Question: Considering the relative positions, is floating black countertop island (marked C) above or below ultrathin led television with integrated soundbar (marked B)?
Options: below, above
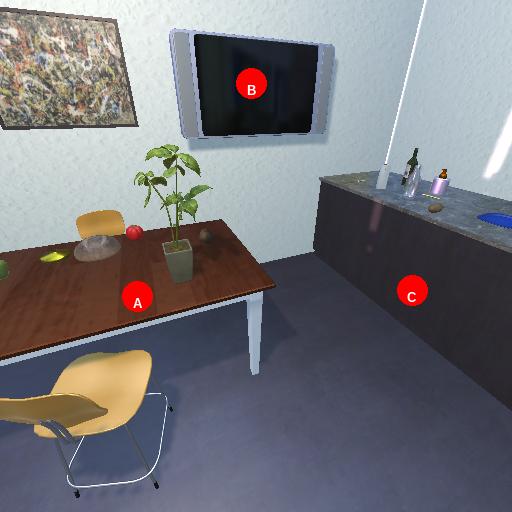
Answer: below